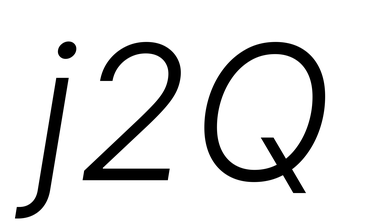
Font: Inter-Italic_Light_Italic